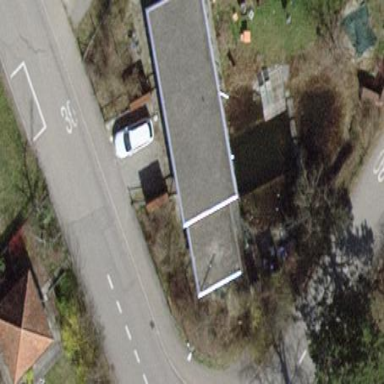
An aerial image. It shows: Garage.